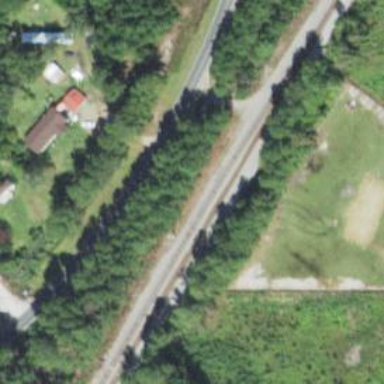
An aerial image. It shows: Railway track.